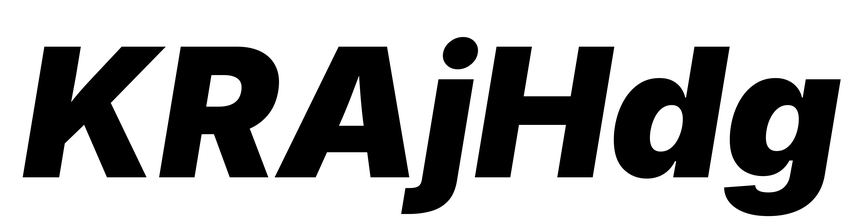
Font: Inter-Italic_Black_Italic